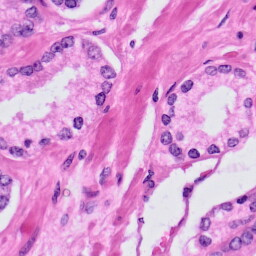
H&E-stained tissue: Prostate